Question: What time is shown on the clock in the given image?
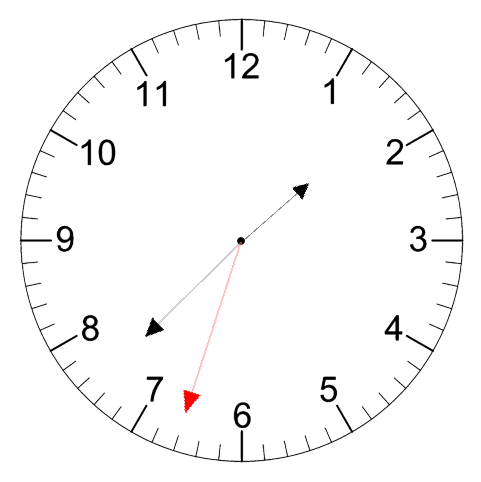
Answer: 01:37:33